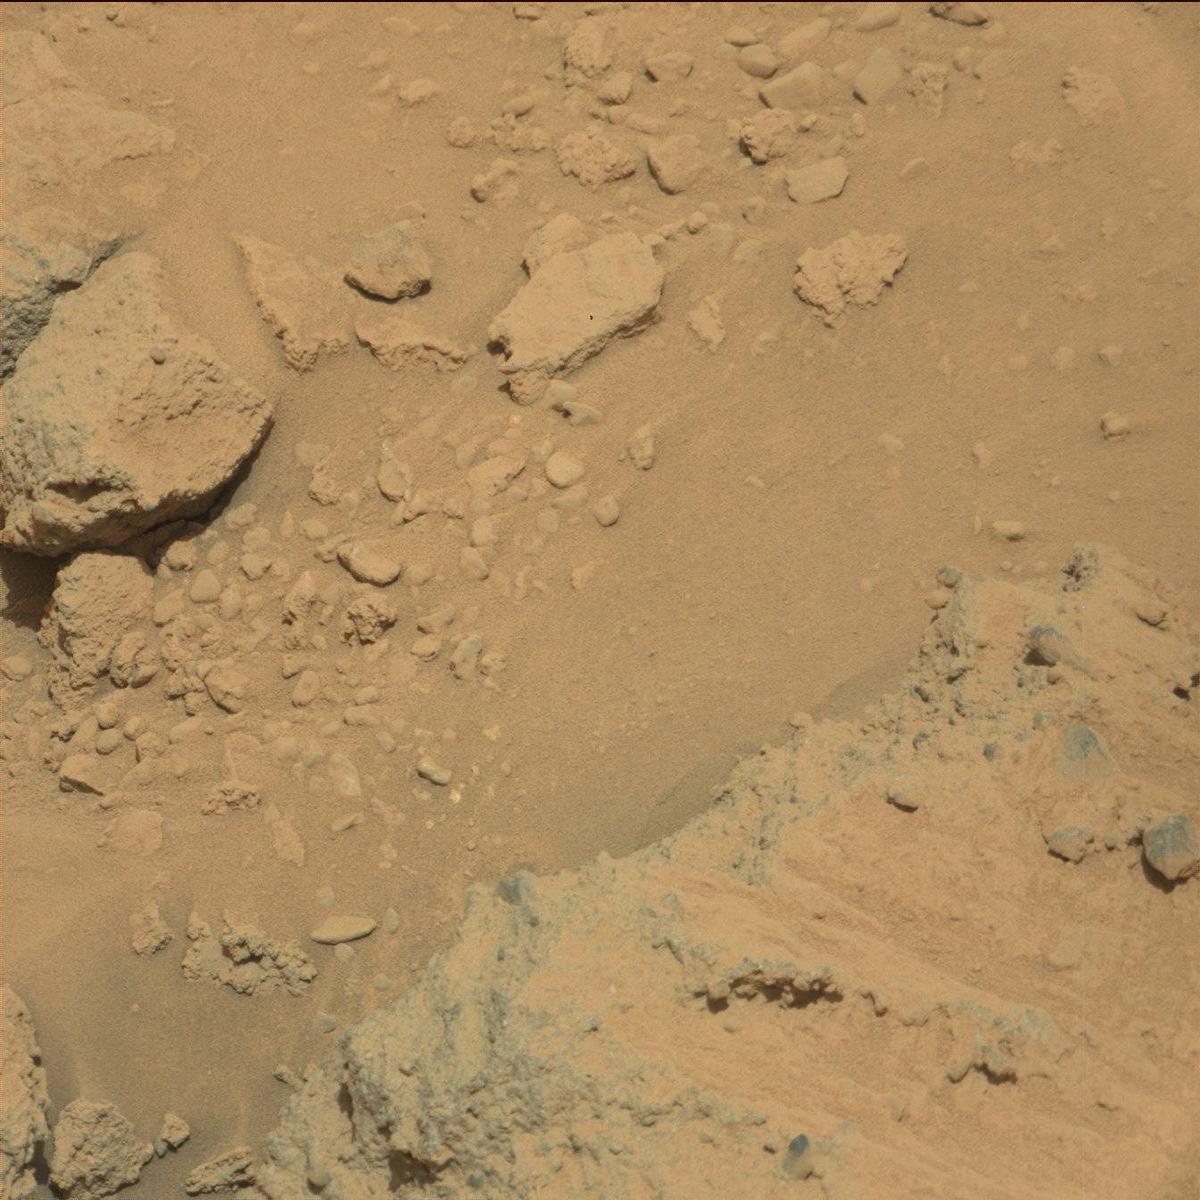
Terrain classes present: Bedrock, Sand / Soil